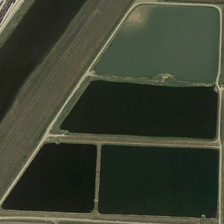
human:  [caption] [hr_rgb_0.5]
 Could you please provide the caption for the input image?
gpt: the big trapezoidal pond is combined by four little trapezoidal ponds .

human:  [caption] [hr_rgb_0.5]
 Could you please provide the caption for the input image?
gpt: there is a square pond and three trapezoid pond of different shade between a river and a road .

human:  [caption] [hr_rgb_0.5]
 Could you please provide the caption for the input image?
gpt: there is a square pond and three trapezoid pond of different shade between a river and a road .

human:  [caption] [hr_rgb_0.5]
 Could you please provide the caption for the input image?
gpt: four ponds of different color sit next to each other alongside a dirt road .

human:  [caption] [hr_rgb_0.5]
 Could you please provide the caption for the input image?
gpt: four ponds in different quadrangular are near a river .